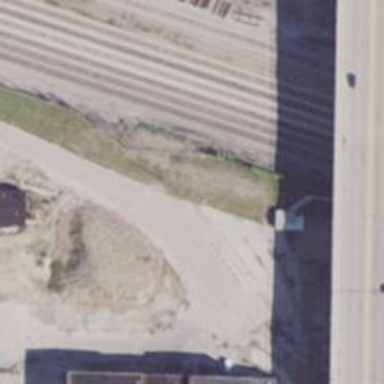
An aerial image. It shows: Abandoned railway.